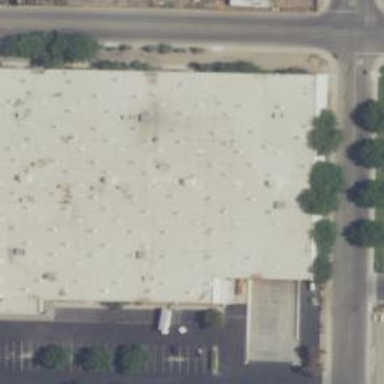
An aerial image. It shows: Empty building identified as COSTCO OLD.